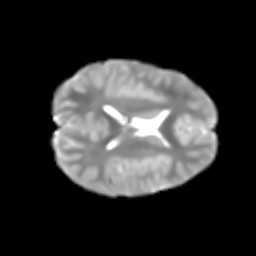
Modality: T2w
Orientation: axial
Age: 7
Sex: male
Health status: healthy